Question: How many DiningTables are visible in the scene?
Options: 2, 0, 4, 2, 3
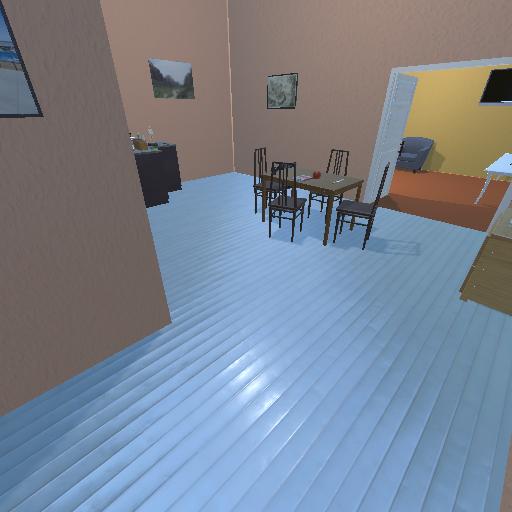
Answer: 2